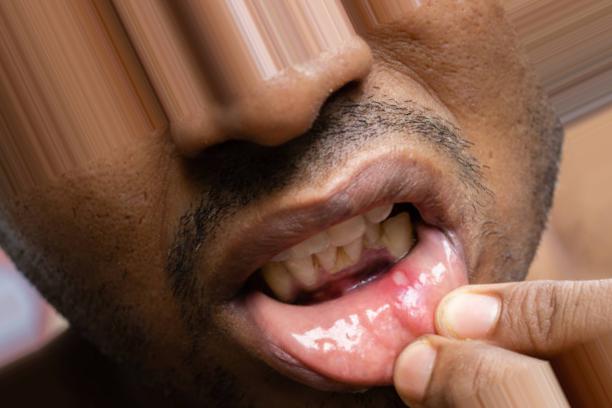
Condition: Mouth Ulcer